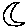
Label: moon